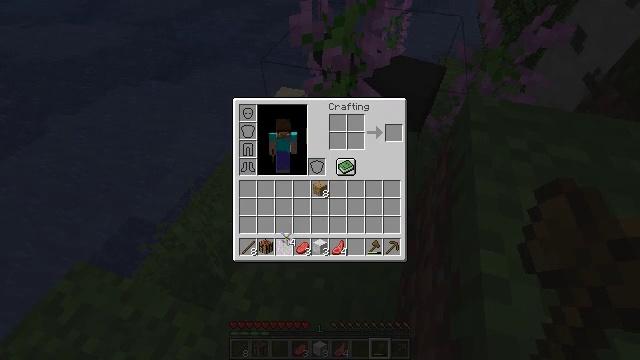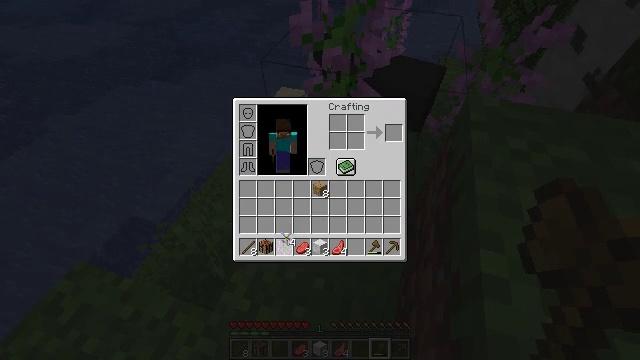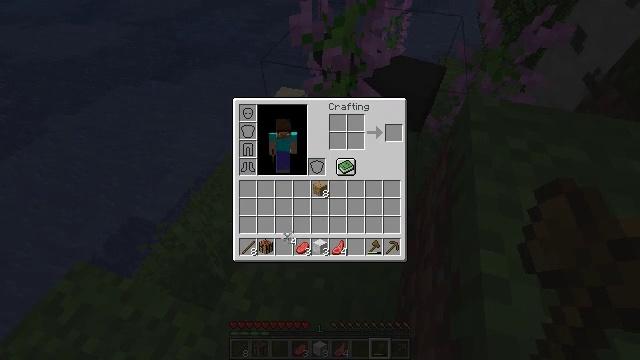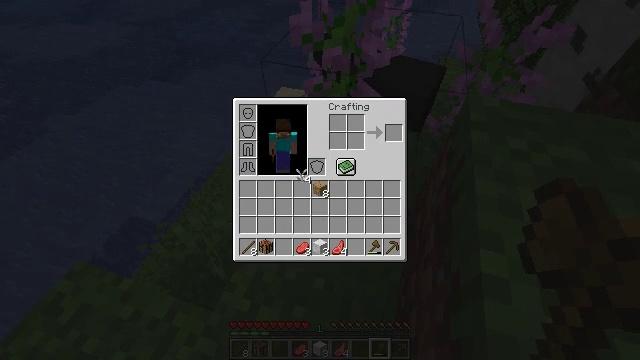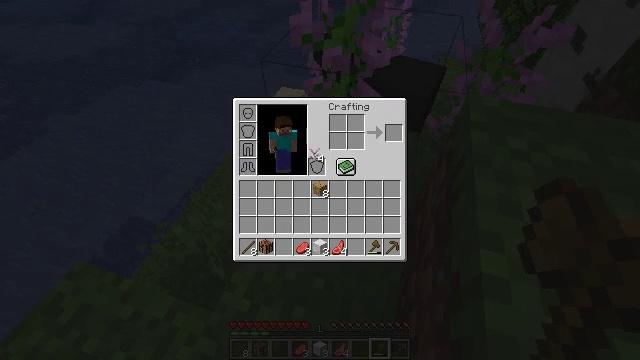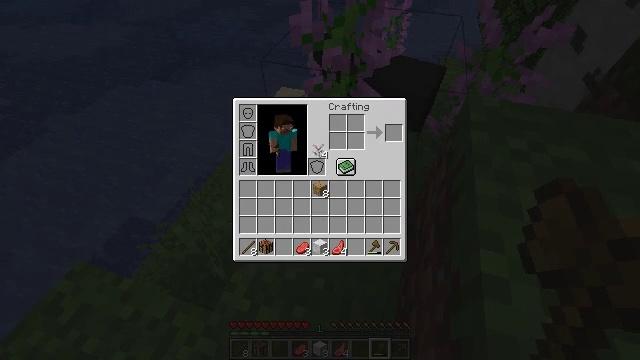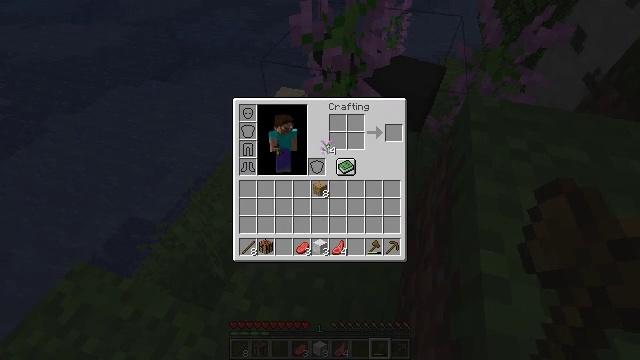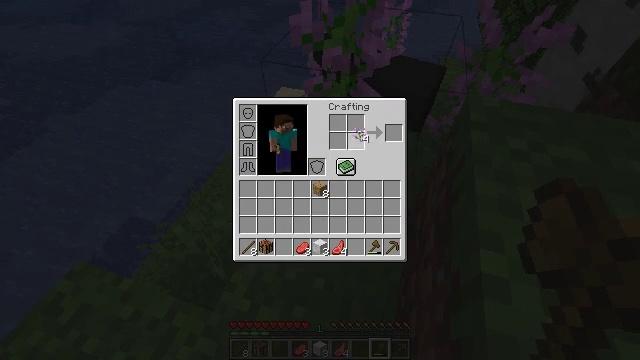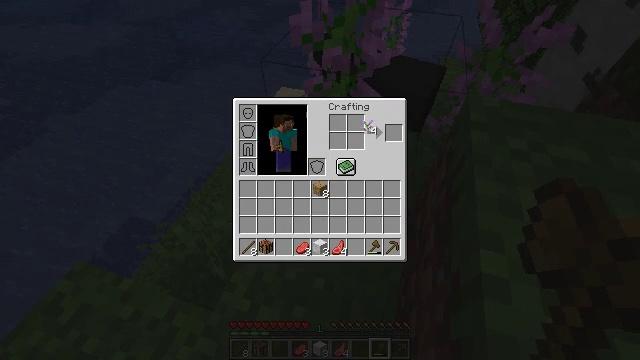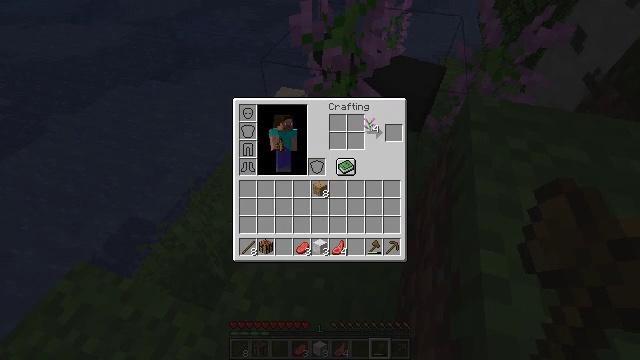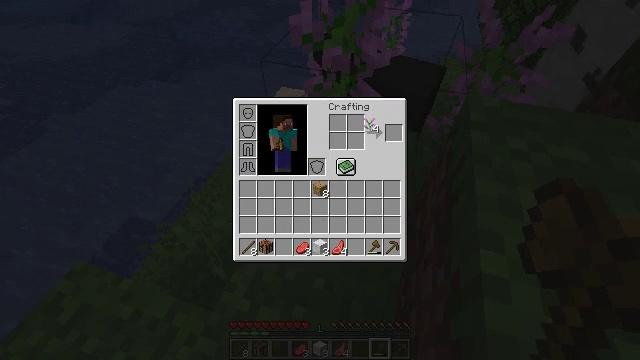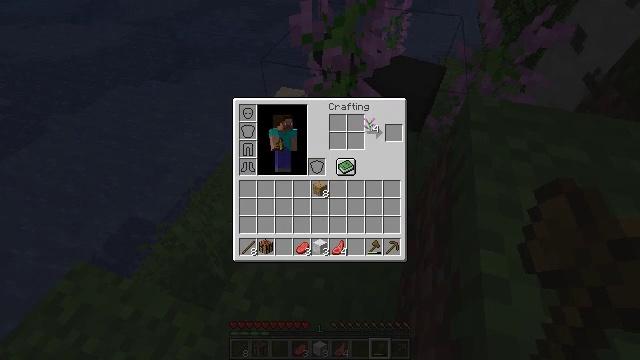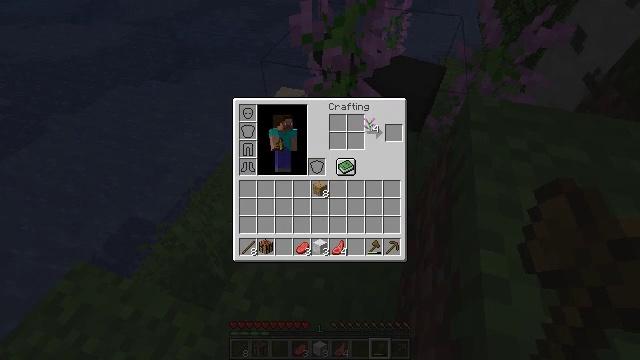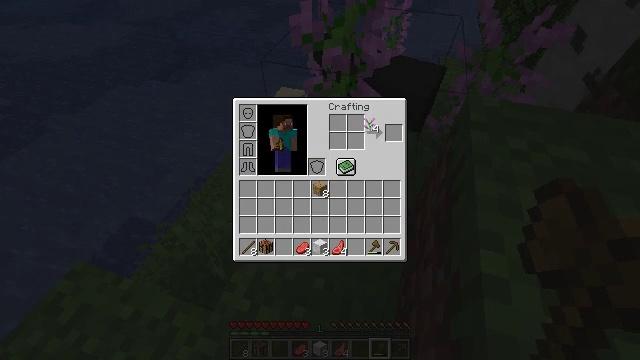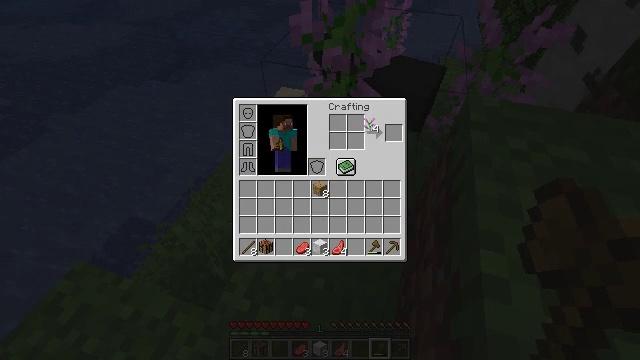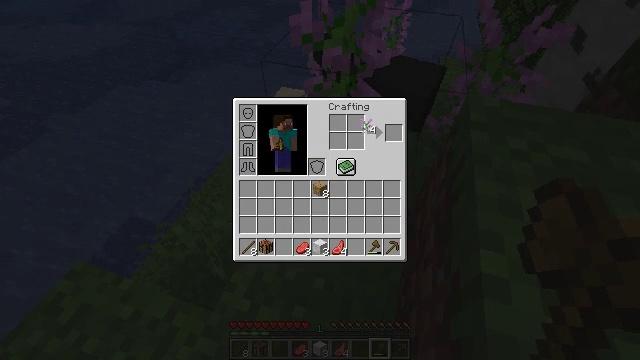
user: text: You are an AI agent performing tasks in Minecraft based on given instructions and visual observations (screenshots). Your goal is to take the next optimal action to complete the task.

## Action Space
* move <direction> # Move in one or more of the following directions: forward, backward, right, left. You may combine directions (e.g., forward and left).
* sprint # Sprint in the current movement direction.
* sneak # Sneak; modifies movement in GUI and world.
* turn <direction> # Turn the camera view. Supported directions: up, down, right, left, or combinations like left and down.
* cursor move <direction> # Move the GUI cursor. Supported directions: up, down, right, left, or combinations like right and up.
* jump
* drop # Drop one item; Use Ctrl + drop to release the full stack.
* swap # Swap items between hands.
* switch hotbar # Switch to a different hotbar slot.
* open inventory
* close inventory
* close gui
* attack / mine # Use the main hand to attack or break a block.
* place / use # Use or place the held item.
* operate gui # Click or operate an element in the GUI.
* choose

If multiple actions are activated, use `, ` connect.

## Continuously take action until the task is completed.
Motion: motion action
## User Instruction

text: Use resources to craft magenta dye.
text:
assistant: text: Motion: operate gui
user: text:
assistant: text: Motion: operate gui
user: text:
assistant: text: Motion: cursor move right and up
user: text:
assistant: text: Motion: cursor move right and up
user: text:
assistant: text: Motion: no_op
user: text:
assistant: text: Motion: cursor move right
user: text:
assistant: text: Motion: cursor move right and up
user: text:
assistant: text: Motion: cursor move right and up
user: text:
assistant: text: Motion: no_op
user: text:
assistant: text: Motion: no_op
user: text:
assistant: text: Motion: no_op
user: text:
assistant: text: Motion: operate gui
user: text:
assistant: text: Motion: operate gui
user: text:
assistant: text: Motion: no_op
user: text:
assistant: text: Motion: no_op
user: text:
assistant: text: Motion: no_op
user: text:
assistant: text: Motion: no_op
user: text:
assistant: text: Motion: no_op
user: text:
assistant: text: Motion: no_op
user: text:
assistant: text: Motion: operate gui
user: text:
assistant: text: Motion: operate gui
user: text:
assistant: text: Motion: operate gui
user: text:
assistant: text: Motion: no_op
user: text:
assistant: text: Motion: no_op
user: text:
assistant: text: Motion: no_op
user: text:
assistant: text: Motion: no_op
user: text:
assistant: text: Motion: no_op
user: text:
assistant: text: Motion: no_op
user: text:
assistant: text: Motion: cursor move right
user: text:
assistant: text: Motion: cursor move right